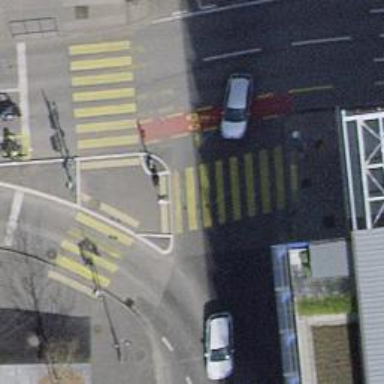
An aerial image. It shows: Crossing with traffic signals.